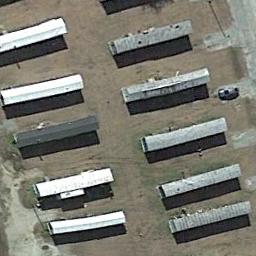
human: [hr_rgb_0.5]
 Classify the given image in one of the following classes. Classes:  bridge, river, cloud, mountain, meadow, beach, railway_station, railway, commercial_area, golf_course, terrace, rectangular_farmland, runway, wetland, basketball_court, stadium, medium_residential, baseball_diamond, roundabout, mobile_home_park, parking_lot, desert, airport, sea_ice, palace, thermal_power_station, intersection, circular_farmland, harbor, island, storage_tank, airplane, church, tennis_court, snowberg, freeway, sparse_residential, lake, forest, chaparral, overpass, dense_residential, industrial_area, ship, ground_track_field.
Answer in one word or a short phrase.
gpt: mobile_home_park